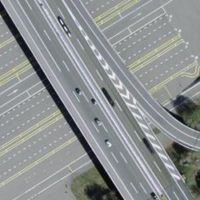
EUNIS habitat code: 57
Species observed at this site:
Columba palumbus